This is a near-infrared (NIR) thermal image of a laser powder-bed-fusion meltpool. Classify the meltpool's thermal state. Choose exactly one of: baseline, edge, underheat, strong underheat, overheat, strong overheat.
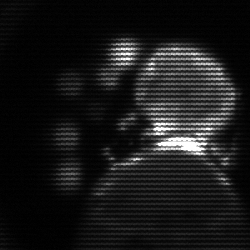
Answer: edge